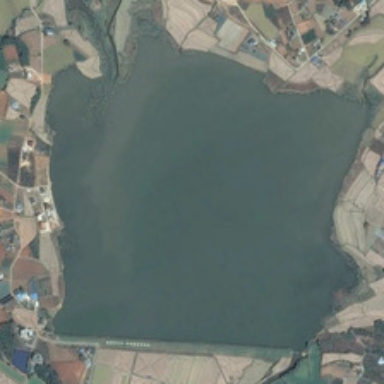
The pond is neatly divided into many parts .